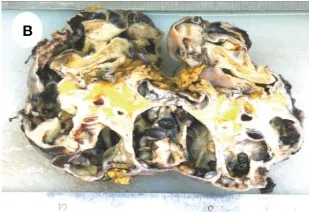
(B) Shows the gross appearance of the right kidney, the size was about 20cm x 15cm.
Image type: pathology (h&e)